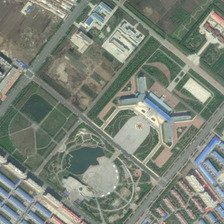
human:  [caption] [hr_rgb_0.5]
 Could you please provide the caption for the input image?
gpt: many buildings are around a a park with green plants .

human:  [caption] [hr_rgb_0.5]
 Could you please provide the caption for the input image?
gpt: many buildings are around a a park with green plants .

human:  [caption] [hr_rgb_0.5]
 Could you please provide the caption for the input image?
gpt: many buildings are around a a park with green plants .

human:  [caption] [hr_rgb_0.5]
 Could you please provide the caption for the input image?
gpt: many buildings are around a a park with green plants .

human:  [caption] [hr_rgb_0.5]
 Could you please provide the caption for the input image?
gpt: many buildings are around a a park with green plants .